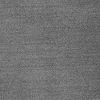
Atmospheric dust classification: dusty